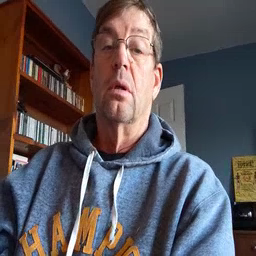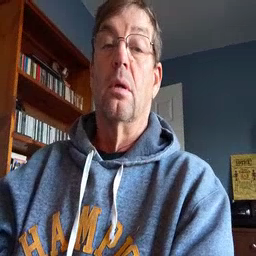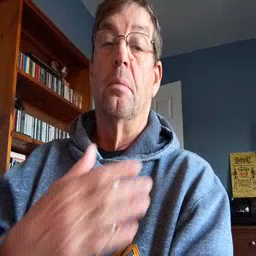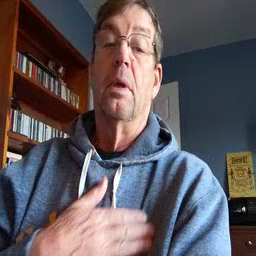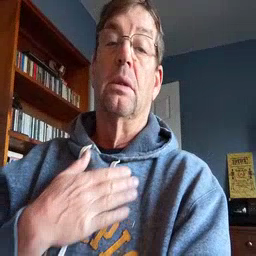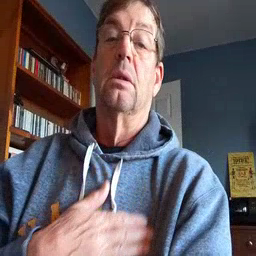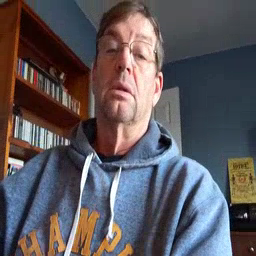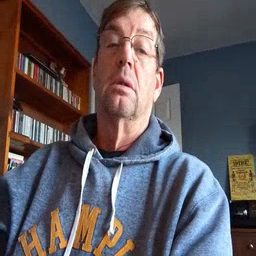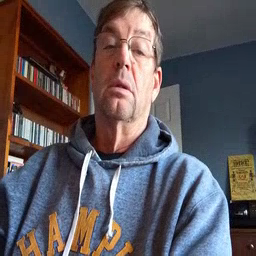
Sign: please